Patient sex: M
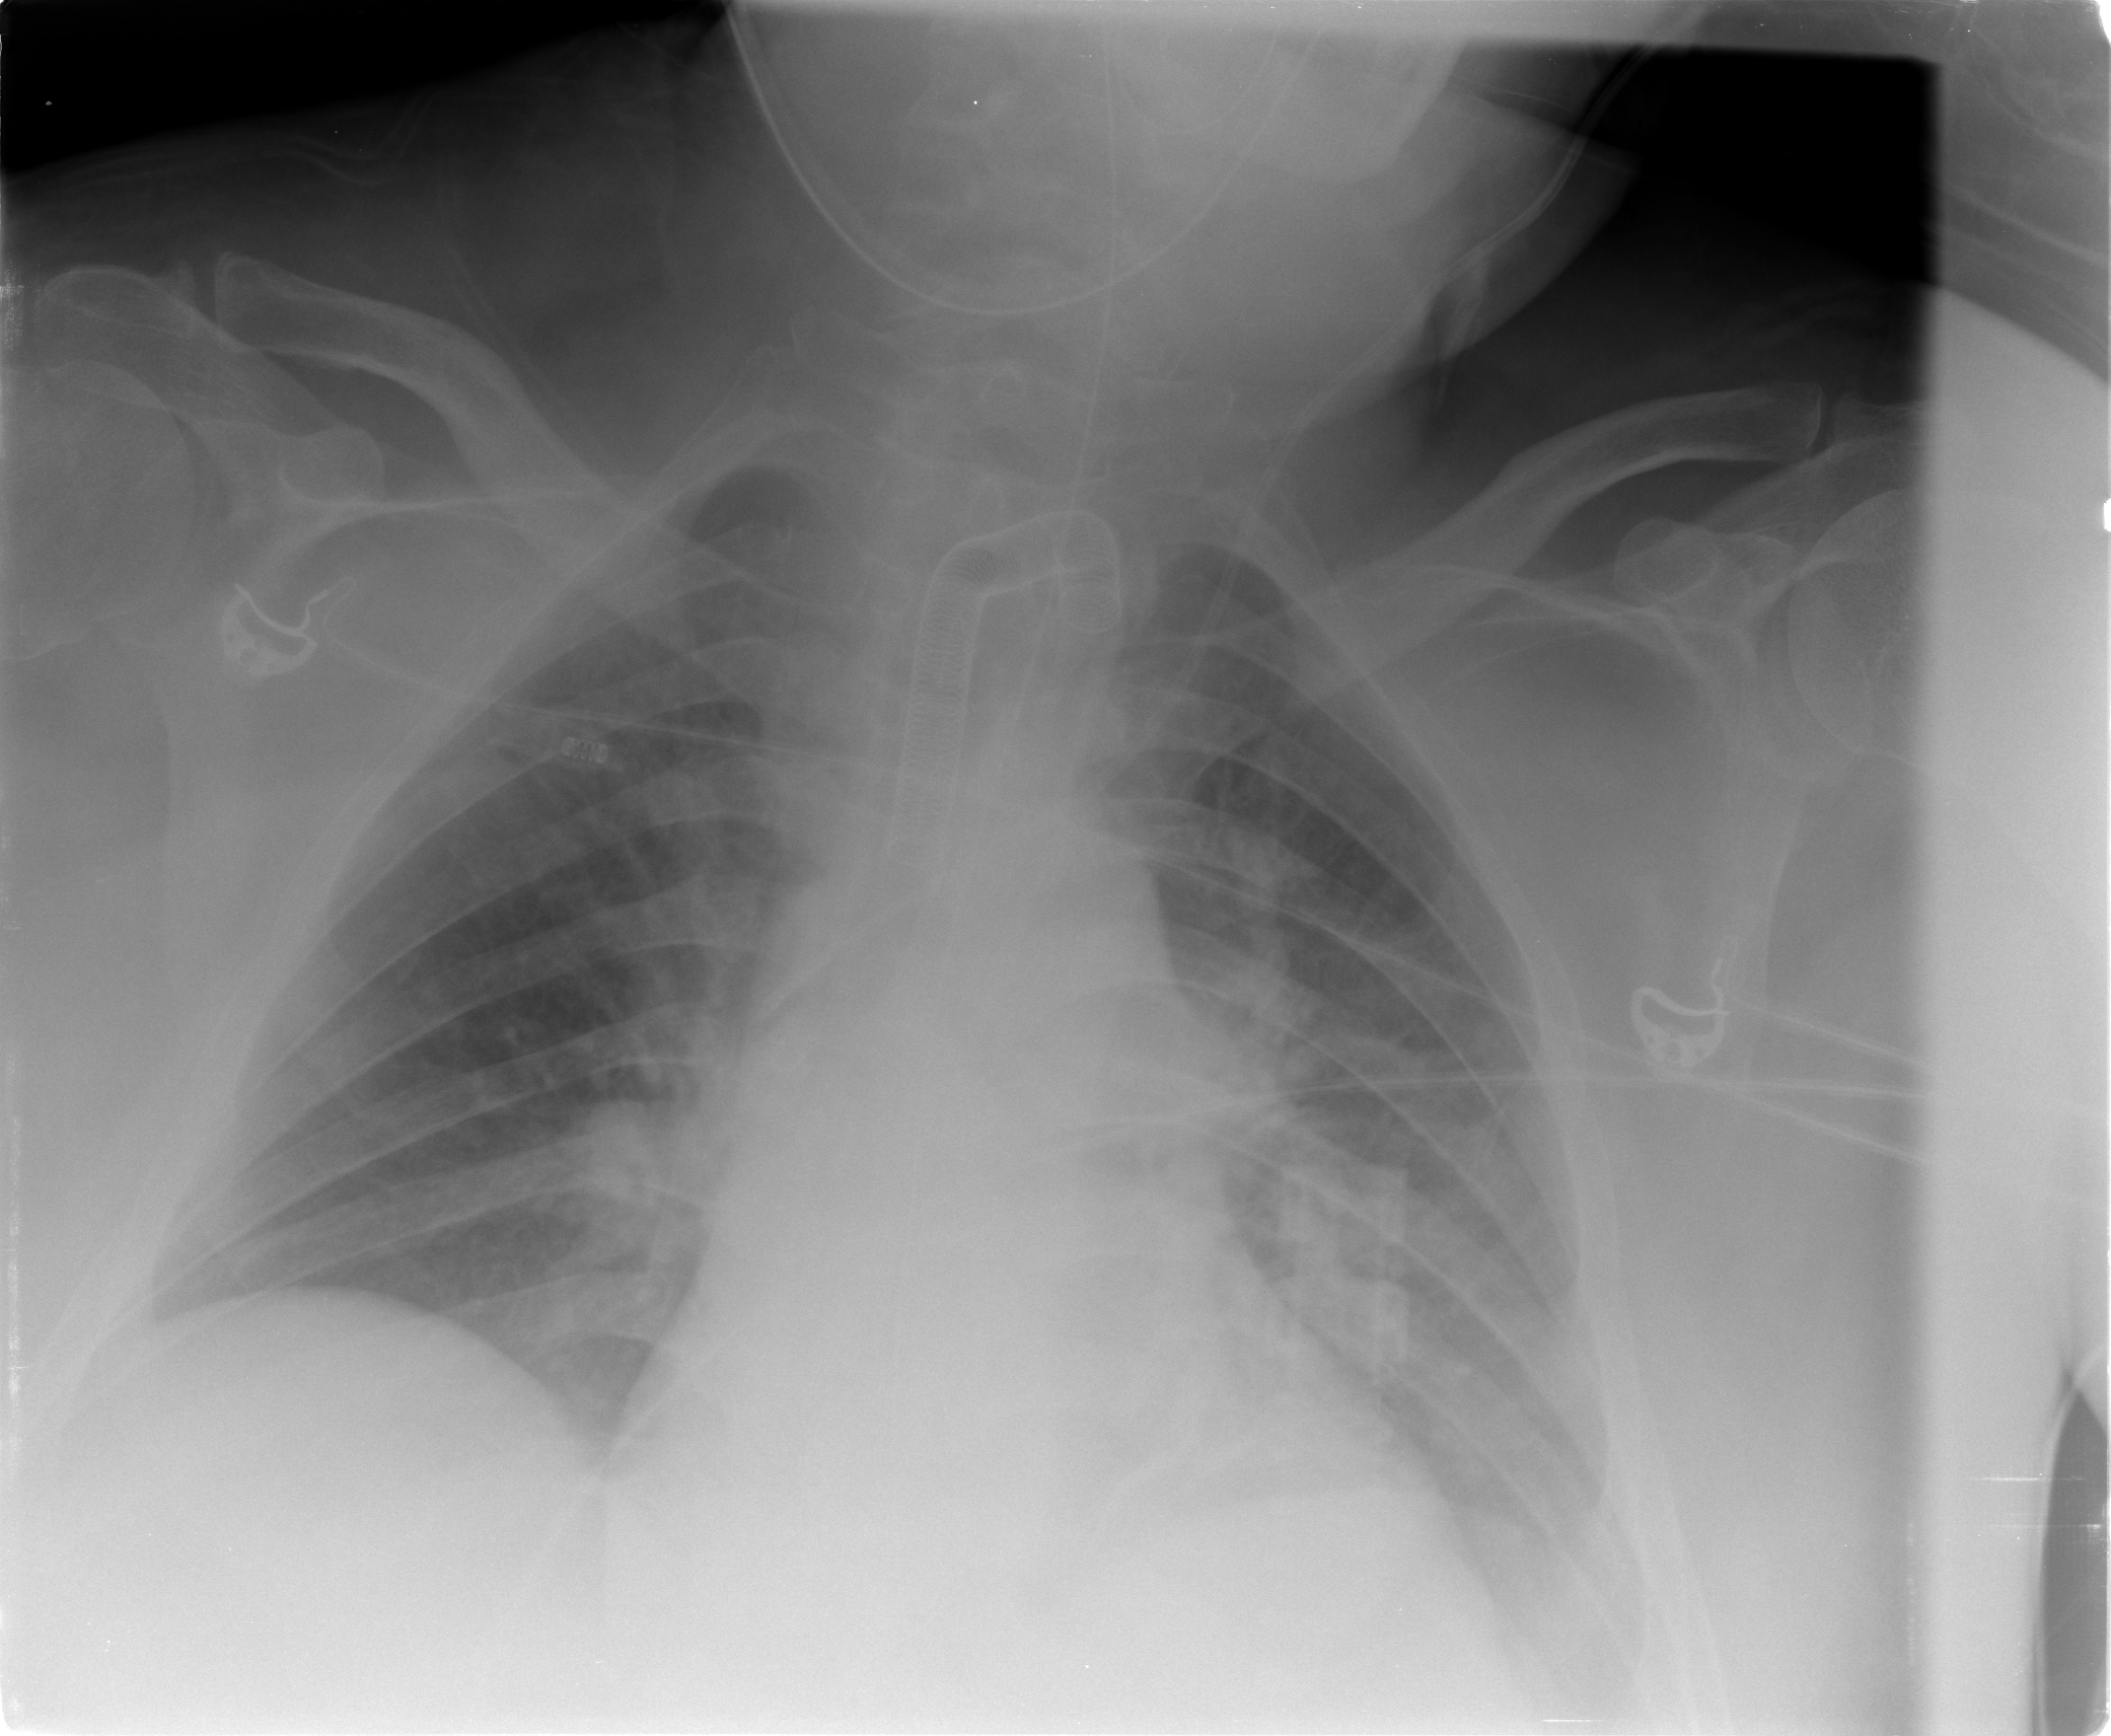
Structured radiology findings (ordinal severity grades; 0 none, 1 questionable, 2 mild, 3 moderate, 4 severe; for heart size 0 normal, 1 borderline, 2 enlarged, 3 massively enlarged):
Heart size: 1
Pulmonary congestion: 2
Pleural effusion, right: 0
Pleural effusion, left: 0
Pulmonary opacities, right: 0
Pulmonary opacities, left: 0
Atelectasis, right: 0
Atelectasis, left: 2